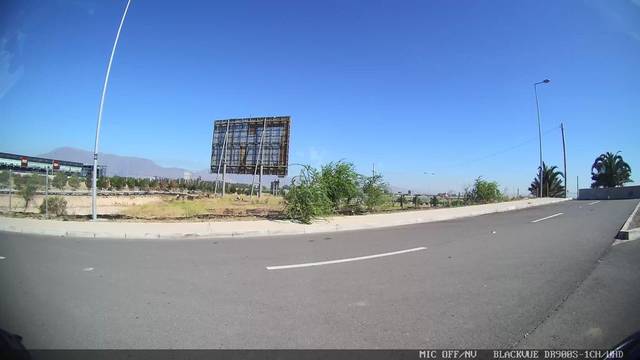
Region: Chile
Coordinates: -33.423, -70.789